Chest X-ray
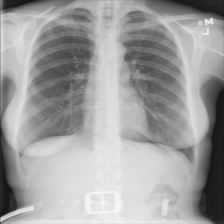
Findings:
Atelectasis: negative
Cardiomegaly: negative
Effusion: negative
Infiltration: negative
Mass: negative
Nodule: negative
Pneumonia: negative
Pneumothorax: negative
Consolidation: negative
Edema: negative
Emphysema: negative
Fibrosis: negative
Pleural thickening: negative
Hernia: negative